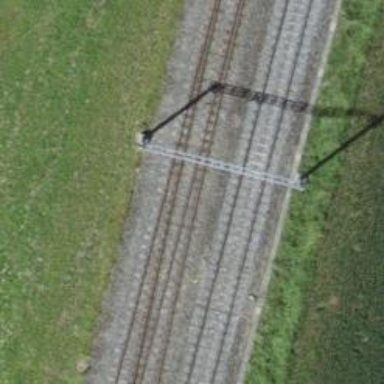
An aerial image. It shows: Single railway track with electrification through contact line.